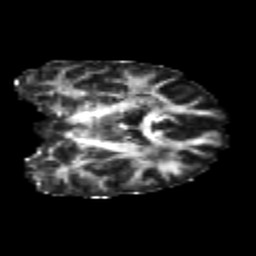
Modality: FA
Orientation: coronal
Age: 25
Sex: female
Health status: healthy
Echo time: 0.074 s